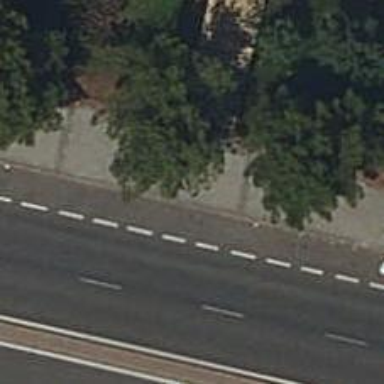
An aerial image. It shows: Footway made of paving stones.